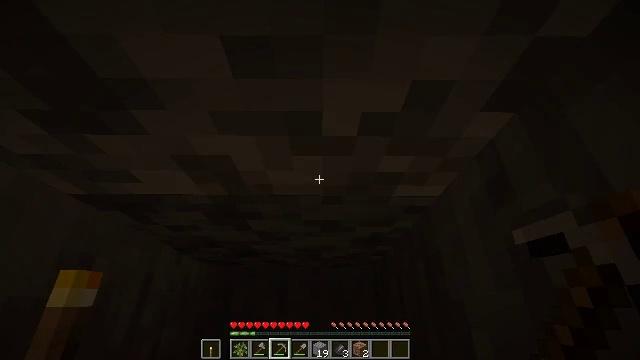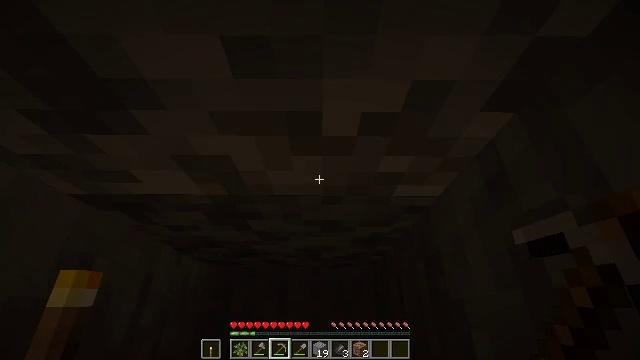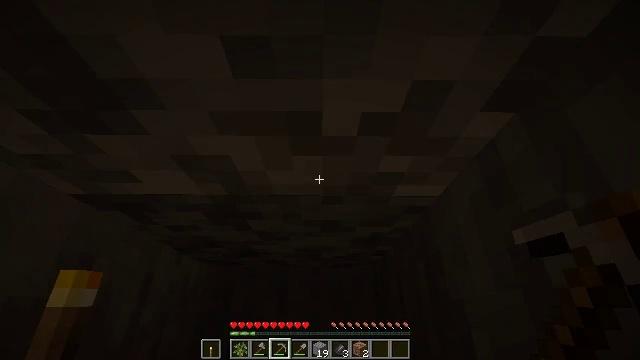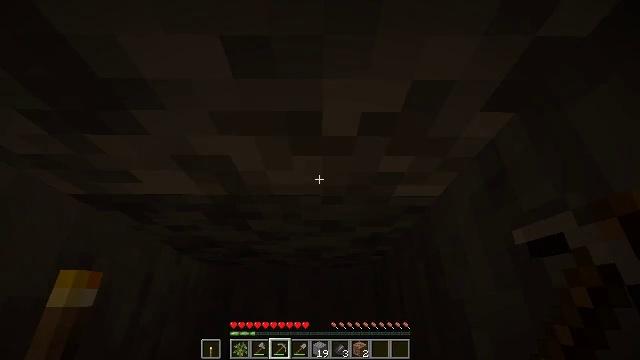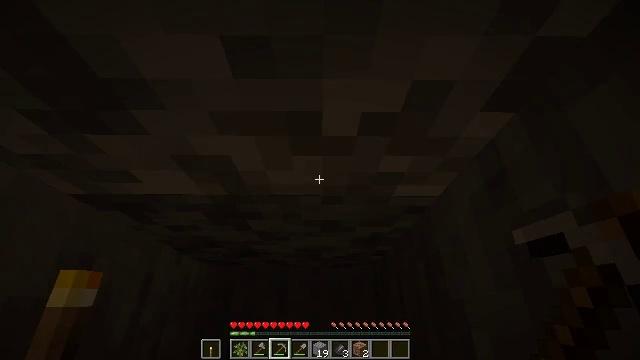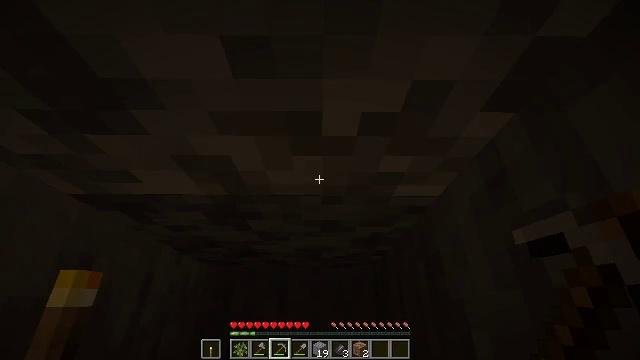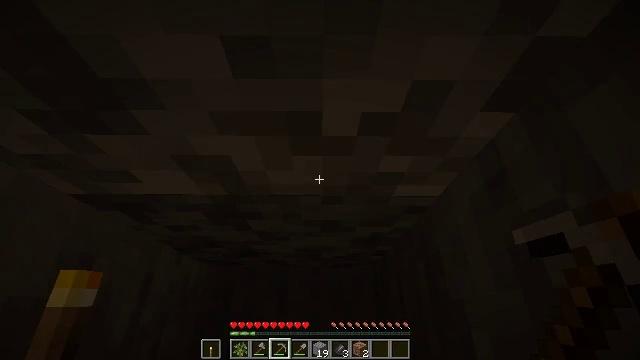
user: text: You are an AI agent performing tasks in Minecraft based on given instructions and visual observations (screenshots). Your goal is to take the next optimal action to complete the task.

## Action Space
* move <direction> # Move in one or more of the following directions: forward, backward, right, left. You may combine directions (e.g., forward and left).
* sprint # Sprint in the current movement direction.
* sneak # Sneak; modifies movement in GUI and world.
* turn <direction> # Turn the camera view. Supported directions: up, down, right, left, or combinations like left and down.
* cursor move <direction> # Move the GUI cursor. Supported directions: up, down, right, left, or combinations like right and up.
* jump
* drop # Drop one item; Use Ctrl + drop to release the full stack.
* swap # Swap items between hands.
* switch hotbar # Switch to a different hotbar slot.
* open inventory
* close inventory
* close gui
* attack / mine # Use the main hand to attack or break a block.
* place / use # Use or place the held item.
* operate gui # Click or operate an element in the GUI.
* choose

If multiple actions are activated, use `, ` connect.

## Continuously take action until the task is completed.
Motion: motion action
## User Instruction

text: Harvest stone in the caves.
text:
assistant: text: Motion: no_op
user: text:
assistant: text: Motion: no_op
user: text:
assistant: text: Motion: no_op
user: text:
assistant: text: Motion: no_op
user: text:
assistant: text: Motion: no_op
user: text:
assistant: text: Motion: no_op
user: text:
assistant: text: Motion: no_op